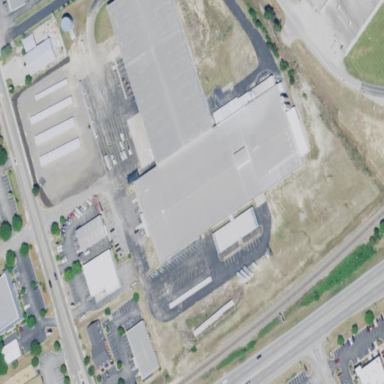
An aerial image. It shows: Storage rental shop.